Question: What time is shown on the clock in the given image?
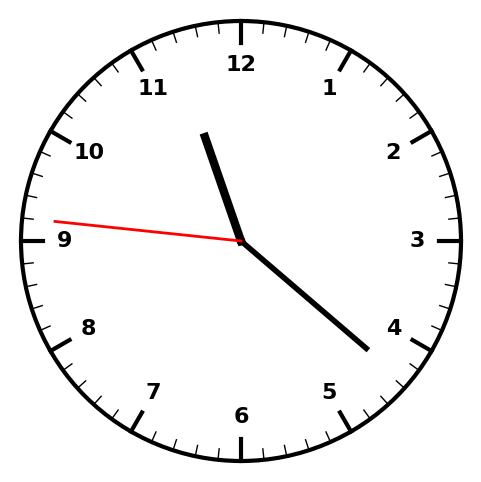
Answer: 11:21:46